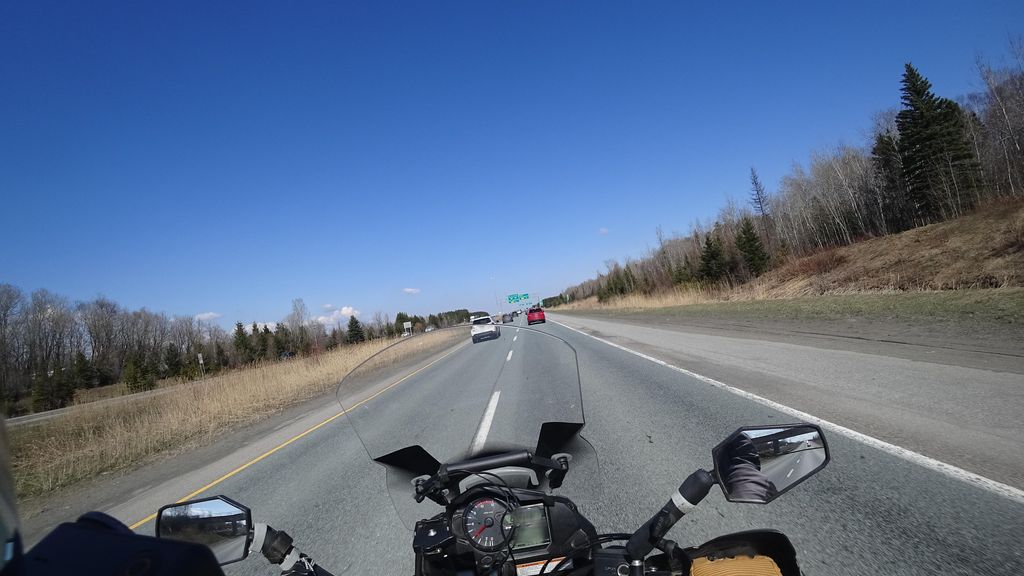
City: quebec_city